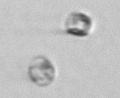
Label: Thalassiosira_sp_aff_mala